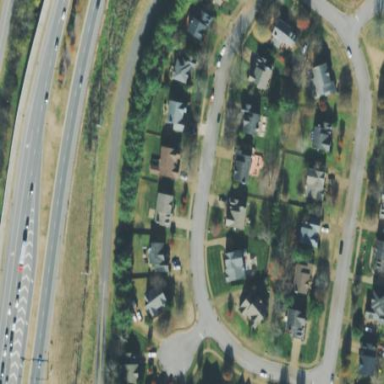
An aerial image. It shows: Sidewalk.